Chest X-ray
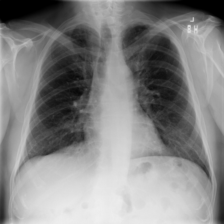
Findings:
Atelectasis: negative
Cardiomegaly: negative
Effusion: negative
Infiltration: negative
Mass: negative
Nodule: positive
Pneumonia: negative
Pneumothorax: negative
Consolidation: negative
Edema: negative
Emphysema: negative
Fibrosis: negative
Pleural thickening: negative
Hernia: negative